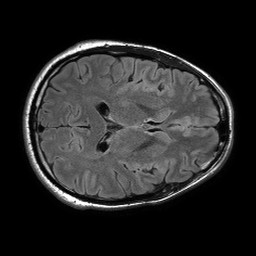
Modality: FLAIR
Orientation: axial
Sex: male
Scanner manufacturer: philips
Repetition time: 11 s
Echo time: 0.125 s